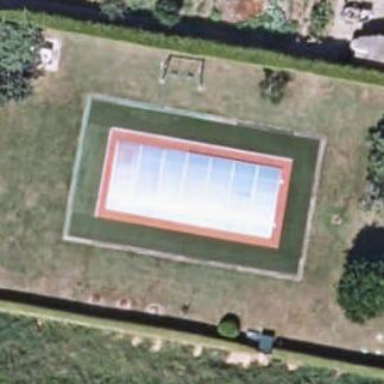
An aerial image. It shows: Swimming pool located in leisure land.